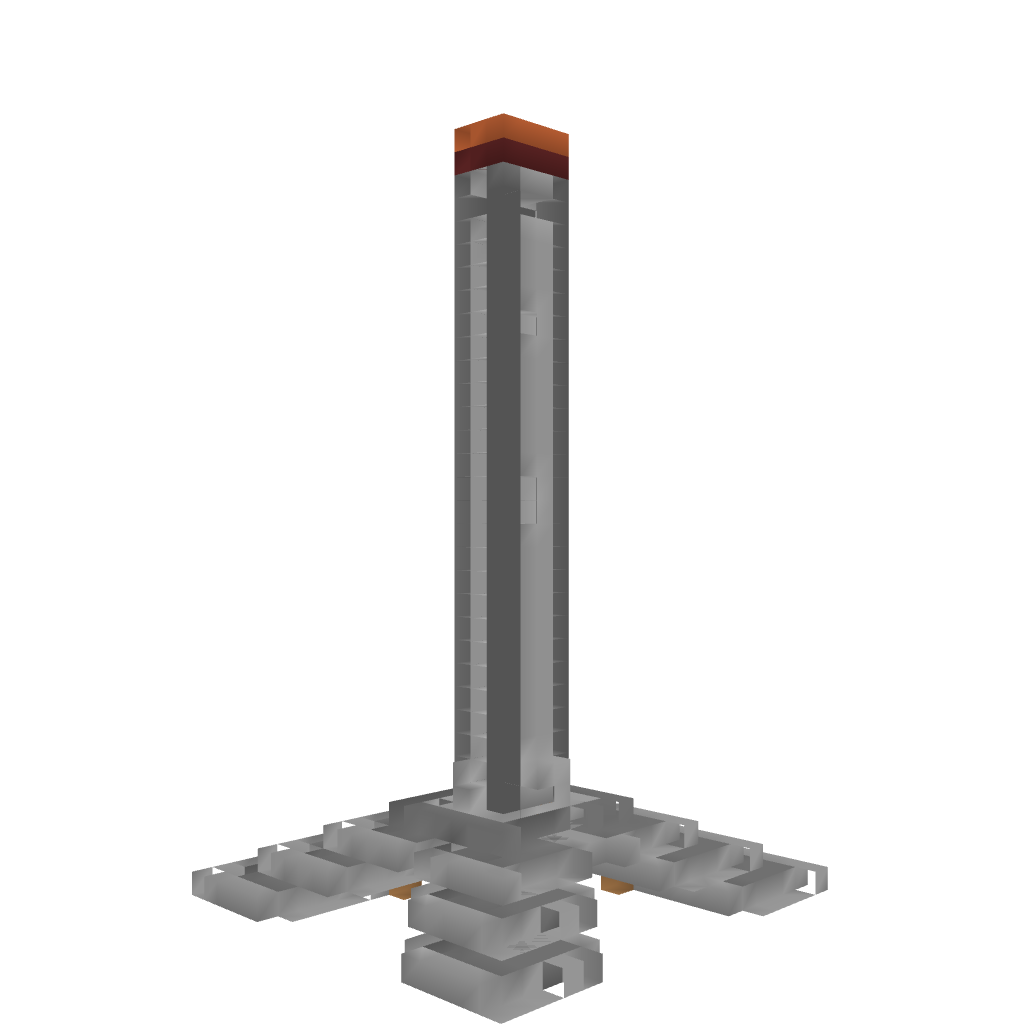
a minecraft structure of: Tower